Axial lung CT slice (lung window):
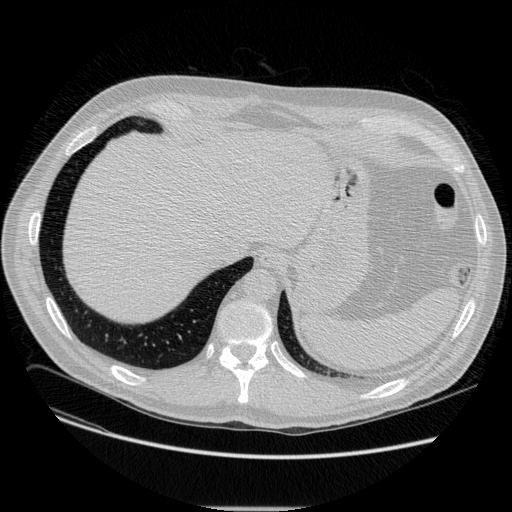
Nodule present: no